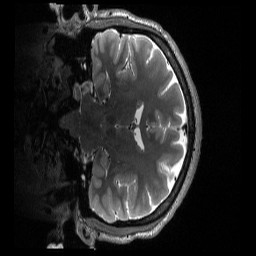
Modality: T2w
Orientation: coronal
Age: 34
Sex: male
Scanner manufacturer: siemens
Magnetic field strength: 3 T
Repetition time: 3.2 s
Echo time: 0.563 s